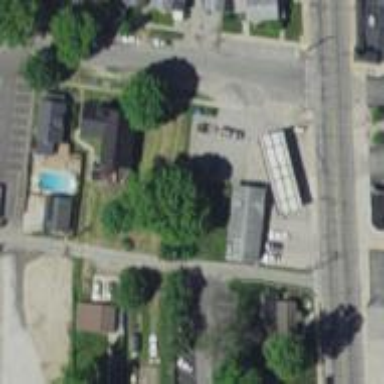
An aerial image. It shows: Convenience shop.